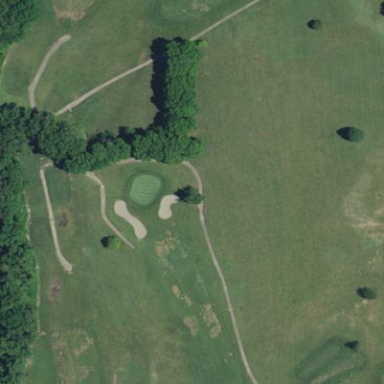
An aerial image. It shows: Scenic golf fairway.